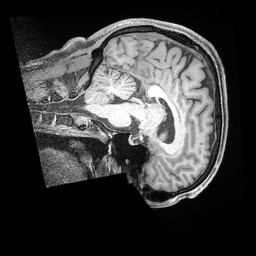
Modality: T1w
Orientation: sagittal
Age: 36
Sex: male
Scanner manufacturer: siemens
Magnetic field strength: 3 T
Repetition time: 2 s
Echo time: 0.00211 s